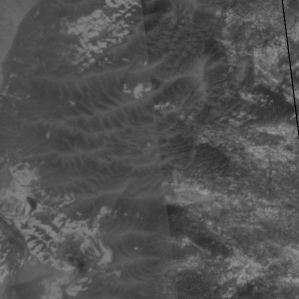
Label: non_frost